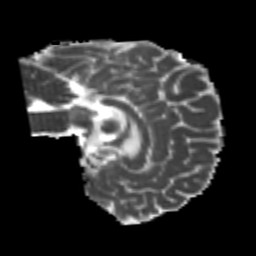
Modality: MD
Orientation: sagittal
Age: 20
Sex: male
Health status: healthy
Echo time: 0.074 s